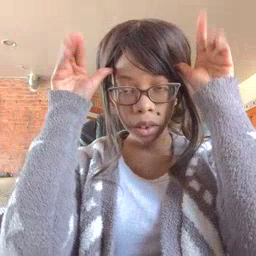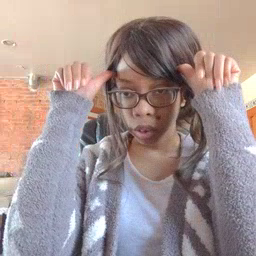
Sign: donkey